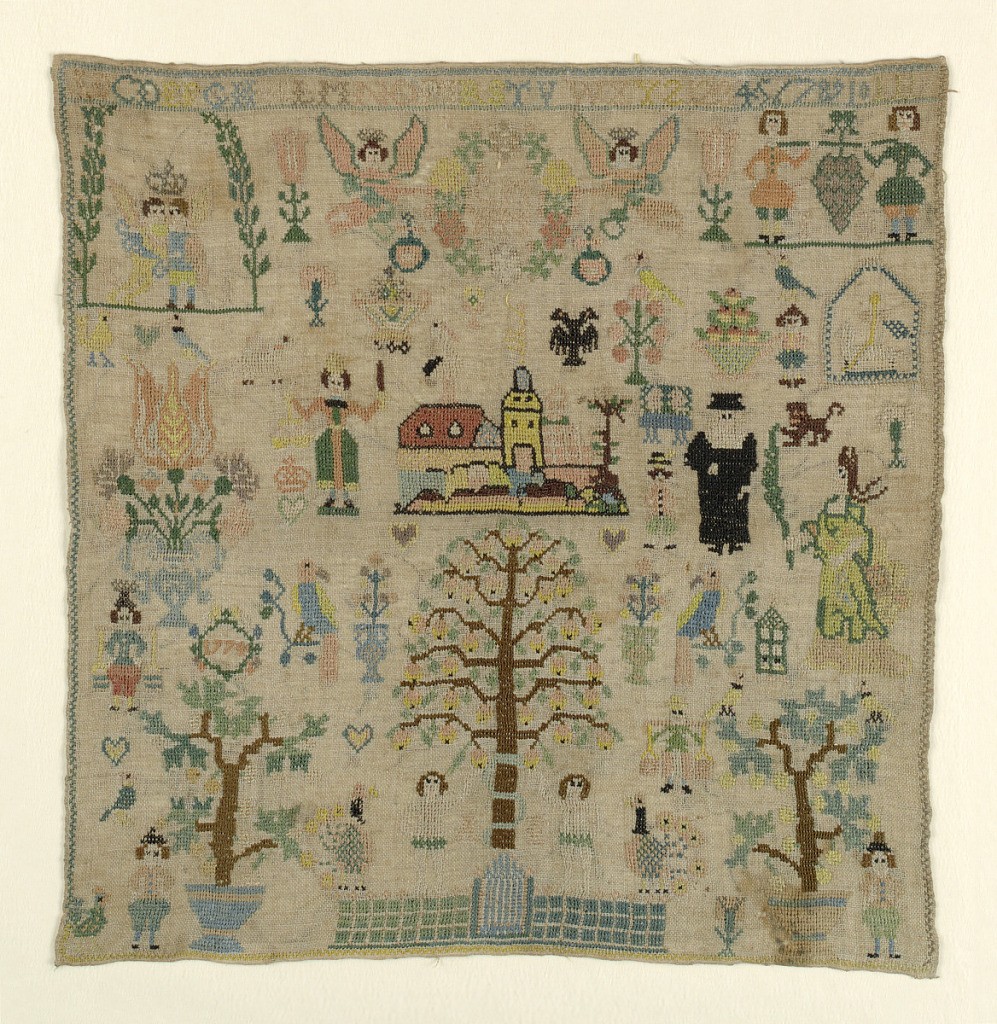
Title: Sampler
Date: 1774
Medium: silk embroidery on linen foundation Technique: embroidered on plain weave
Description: Biblical scenes, castle with stork, animals, flowers, etc.